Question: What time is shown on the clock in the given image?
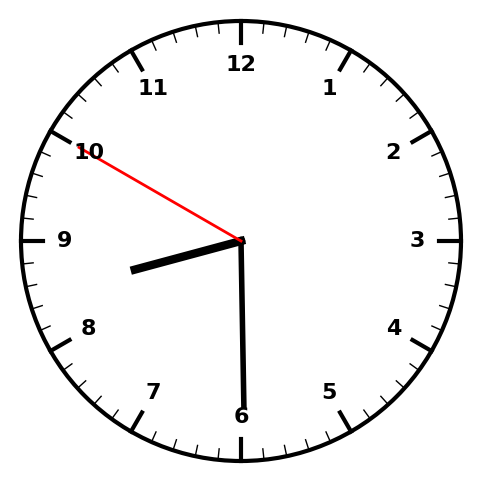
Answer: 08:29:50